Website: walmart
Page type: account-selection
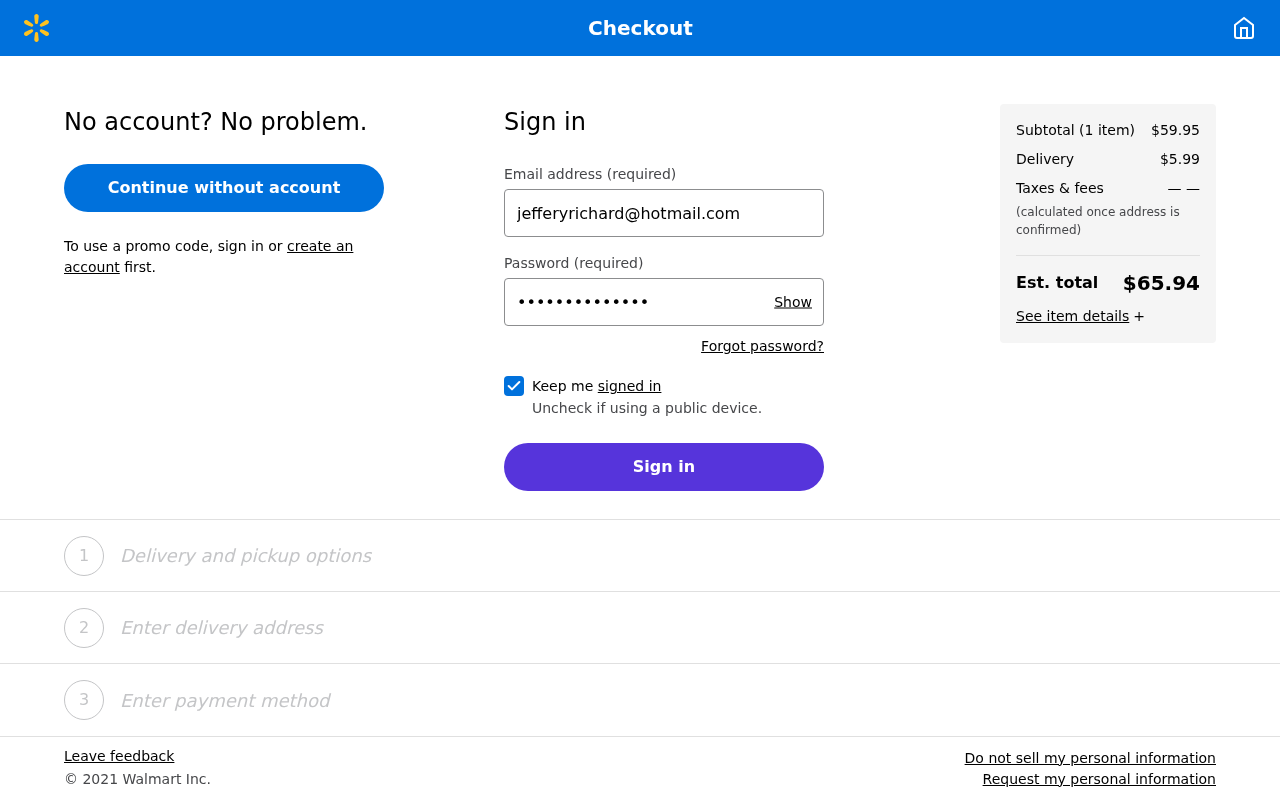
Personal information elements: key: PII_EMAIL
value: jefferyrichard@hotmail.com
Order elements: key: ORDER_NUM_ITEMS
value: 1
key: ORDER_SUBTOTAL
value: $59.95
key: ORDER_SHIPPING_COST
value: $5.99
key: ORDER_TOTAL
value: $65.94